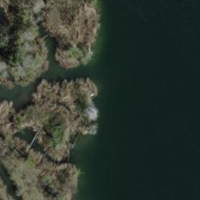
EUNIS habitat code: 23
Species observed at this site:
Certhia brachydactyla
Corvus corone
Podiceps cristatus
Turdus philomelos
Fulica atra
Anas crecca
Alcedo atthis
Anthus spinoletta
Dendrocopos major
Turdus viscivorus
Aegithalos caudatus
Buteo buteo
Sylvia atricapilla
Turdus iliacus
Spinus spinus
Poecile palustris
Phylloscopus collybita
Larus michahellis
Cygnus olor
Alauda arvensis
Ardea alba
Gallinula chloropus
Erithacus rubecula
Pica pica
Phoenicurus ochruros
Sitta europaea
Garrulus glandarius
Columba livia
Falco tinnunculus
Picus viridis
Corvus corax
Acrocephalus scirpaceus
Accipiter nisus
Cyanistes caeruleus
Anas platyrhynchos
Sturnus vulgaris
Troglodytes troglodytes
Chloris chloris
Acrocephalus palustris
Streptopelia decaocto
Ixobrychus minutus
Aythya fuligula
Fringilla coelebs
Passer domesticus
Regulus ignicapilla
Coloeus monedula
Carduelis carduelis
Turdus merula
Passer montanus
Phalacrocorax carbo
Egretta garzetta
Parus major
Hirundo rustica
Milvus migrans
Turdus pilaris
Cinclus cinclus
Coccothraustes coccothraustes
Motacilla alba